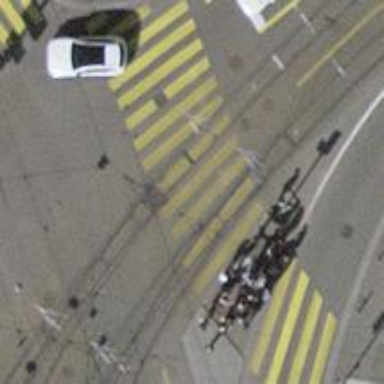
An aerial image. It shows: Zebra crossing controlled by traffic signals with zebra markings.